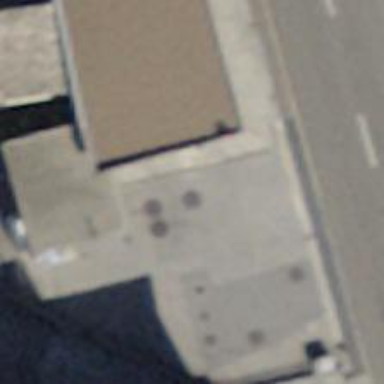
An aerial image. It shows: Fuel station.